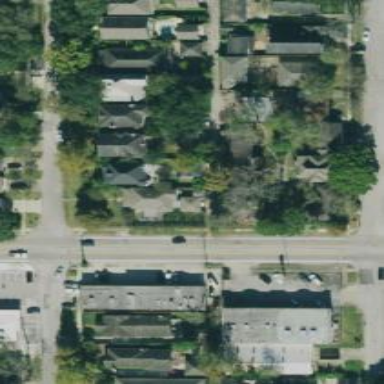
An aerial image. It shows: Alley classified as service road.